Question: This is a snake game. How many steps do you need to take from the current state to eat the food?
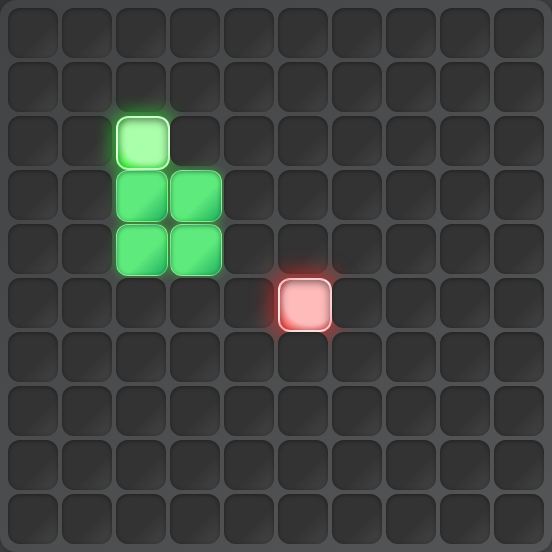
Answer: 6